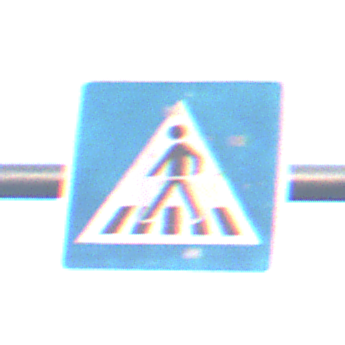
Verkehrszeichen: FussgaengerueberwegRechts
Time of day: SunriseSunset
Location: Outdoor (Nature)
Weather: PartlyCloudy
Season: NotSpecified
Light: Natural